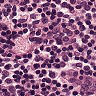
Metastatic tissue present: no